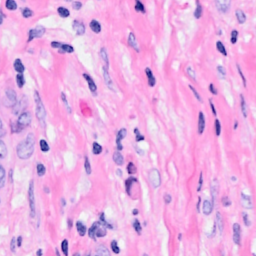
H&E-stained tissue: Breast